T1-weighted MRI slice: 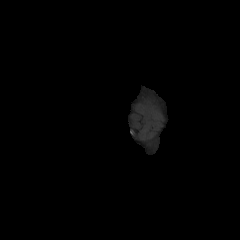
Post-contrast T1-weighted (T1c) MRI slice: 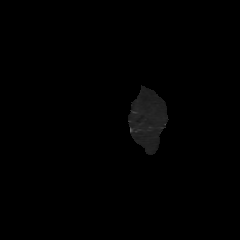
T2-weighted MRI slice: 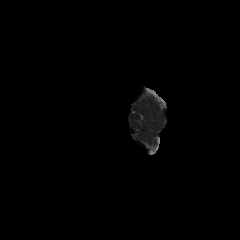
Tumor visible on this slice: no